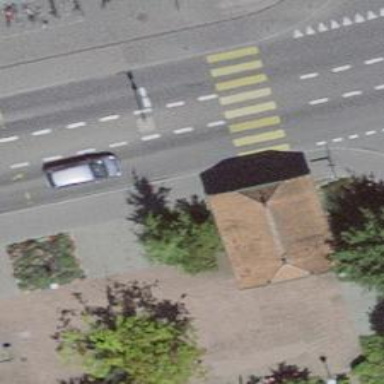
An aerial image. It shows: Bus stop with shelter. It is platform for public transport.